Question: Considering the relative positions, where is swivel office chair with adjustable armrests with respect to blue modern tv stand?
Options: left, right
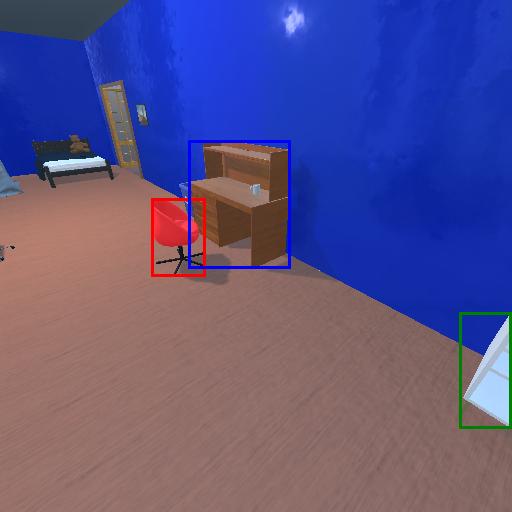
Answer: left